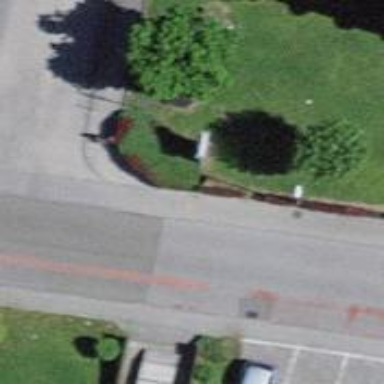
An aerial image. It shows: Bus stop with platform for public transport.